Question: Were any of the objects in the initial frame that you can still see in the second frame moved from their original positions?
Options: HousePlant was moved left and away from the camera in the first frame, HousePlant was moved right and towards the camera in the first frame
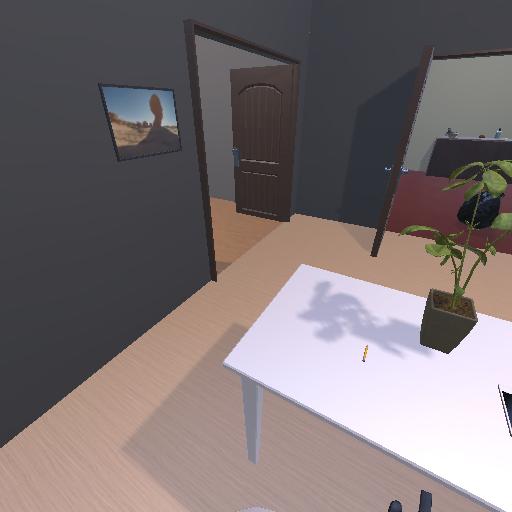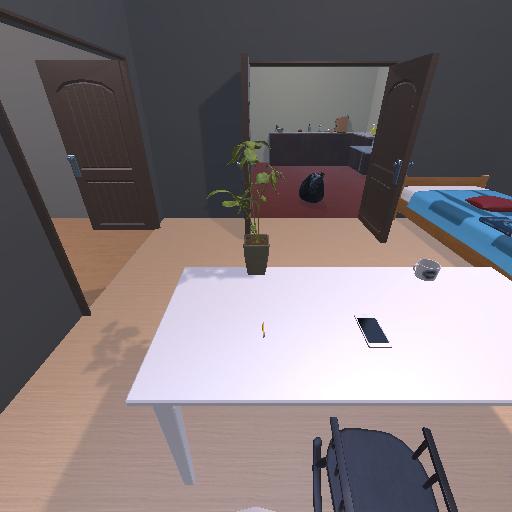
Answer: HousePlant was moved left and away from the camera in the first frame